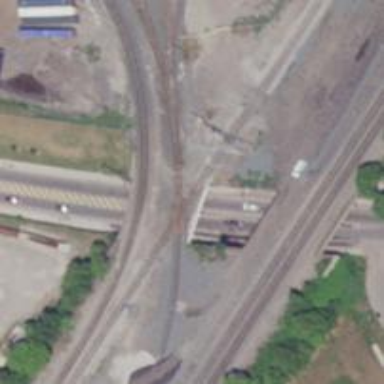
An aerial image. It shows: Railway bridge leading to rail yard.